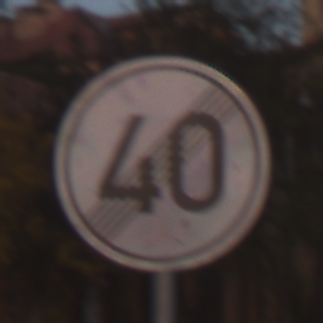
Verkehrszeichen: EndeGeschwindigkeit40
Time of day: SunriseSunset
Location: Outdoor (Urban)
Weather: Clear
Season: NotSpecified
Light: Natural